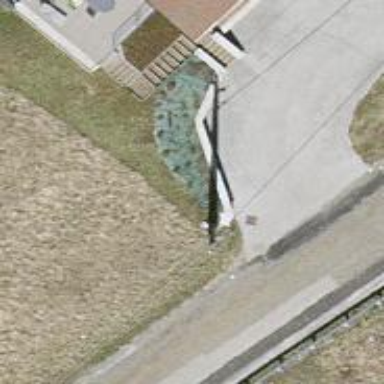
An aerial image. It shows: Concrete power pole.